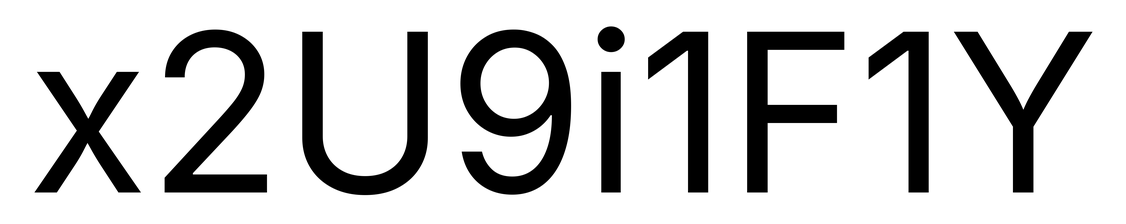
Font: Inter_Regular